Field crop: maize
Growth stage: 2
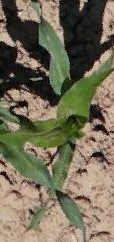
Species: maize